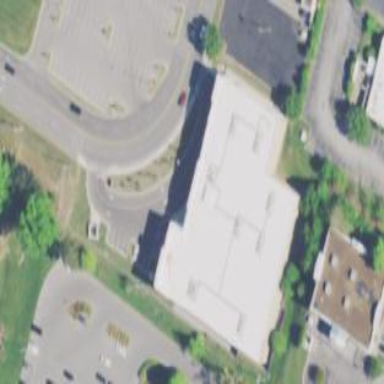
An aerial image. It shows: Building that is also shop.